Question: I am trying out following servlet example in my ubuntu PC:
<URL>
Following is directory structure under Tomcat.

Java class:
'''
package com.mkyong;
import java.io.IOException;
import java.io.PrintWriter;
import javax.servlet.http.HttpServlet;
import javax.servlet.http.HttpServletRequest;
import javax.servlet.http.HttpServletResponse;
public class ServletDemo1 extends HttpServlet{
public void doGe(HttpServletRequest request, HttpServletResponse response)
throws IOException{
PrintWriter out = response.getWriter();
out.println("<html>");
out.println("<body>");
out.println("<h1>Hello Servlet Get</h1>");
out.println("</body>");
out.println("</html>");
}
}
'''
web.xml:
'''
<?xml version="1.0" encoding="UTF-8"?>
<web-app version="2.4" xmlns="http://java.sun.com/xml/ns/j2ee"
xmlns:xsi="http://www.w3.org/2001/XMLSchema-instance"
xsi:schemaLocation="http://java.sun.com/xml/ns/j2ee
http://java.sun.com/xml/ns/j2ee/web-app_2_4.xsd">
<servlet>
<servlet-name>servlet</servlet-name>
<servlet-class>com.mkyong.ServletDemo1</servlet-class>
</servlet>
<servlet-mapping>
<servlet-name>servlet</servlet-name>
<url-pattern>/Demo1</url-pattern>
</servlet-mapping>
</web-app>
'''
Tomcat server is started as I am able to see default web page for 'http://localhost:8080'
To run servlet, I used the URL 'http://localhost:8080/servlet/Demo1'
But getting error as "HTTP Status 404 - /servlet/Demo1".
Tomcat version: Apache Tomcat/7.0.52 (Ubuntu)
What could be missing?
Thanks.
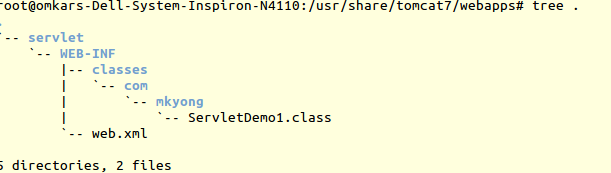
Answer: I captured tomcat logs using following command
'''
# tail -f /var/log/tomcat7/catalina.out
'''
After this I came to know that, web application deployment directory is /var/lib/tomcat7/webapps/ not /usr/share/tomcat7/webapps/.
Moved the directory structure to new location.
As suggested by @silk_route11, there was a mistake in method name doGet().
Didn't made any changes in '<servlet-name>'.
Now, able to see the output on browser.
Thanks.